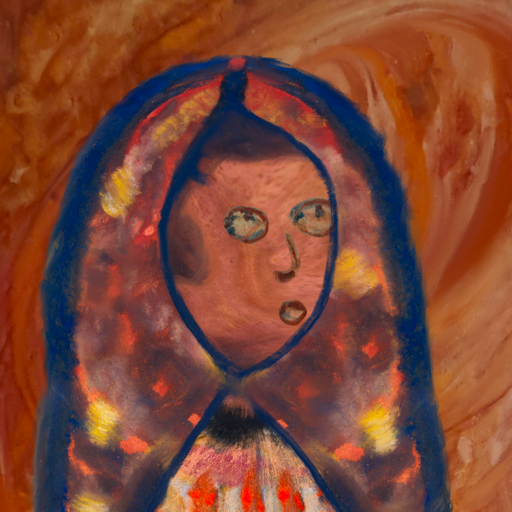
Background: Pious_Lady, Head And Neck Side: Mother_And_Son_Mother, Face Side: Orphan, Bust: Childish, Hair Side: Mother_And_Son_Son, Head Accessory: Mother_And_Son_Mother_Scarf, Second Necklace: Blank, Necklace: Blank, Baby: Blank